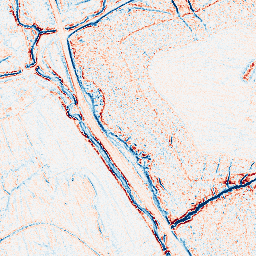
Category: edge_preserving
Decomposition family: anisotropic_diffusion
Decomposition parameters: iterations: 5
kappa: 100
gamma: 0.15
Upsampling method: regularized
Upsampling parameters: scale: 4
lambda_reg: 0.01
Upsampling scale: 4